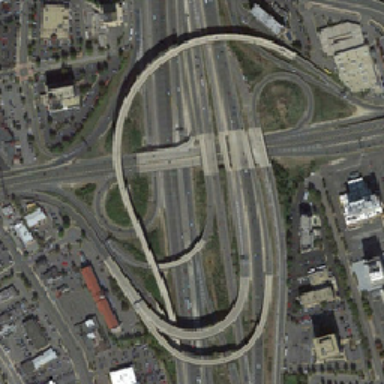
There are many green trees beside the building .